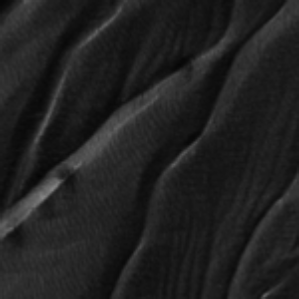
Label: frost